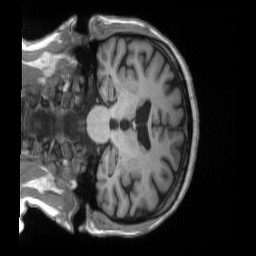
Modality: T1w
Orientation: coronal
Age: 56
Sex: female
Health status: ill
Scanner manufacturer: siemens
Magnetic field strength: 3 T
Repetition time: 2.2 s
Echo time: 0.00157 s